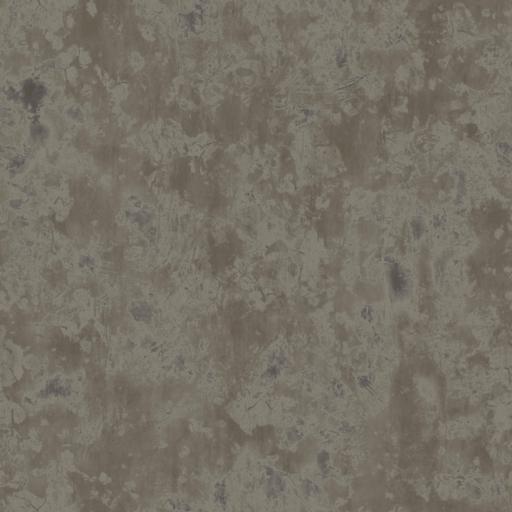
Tags: bronze brown dark eroded erosion metal rough scratched scuffed